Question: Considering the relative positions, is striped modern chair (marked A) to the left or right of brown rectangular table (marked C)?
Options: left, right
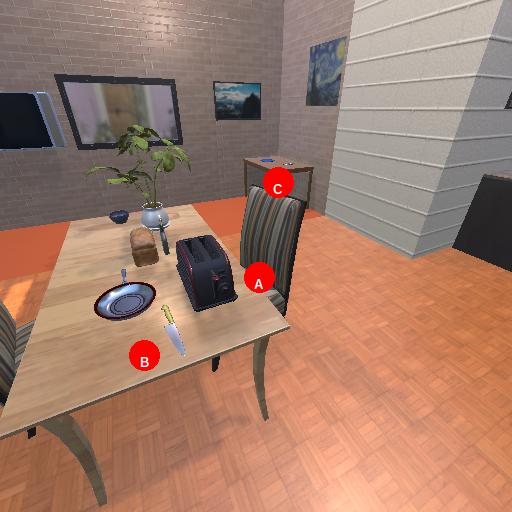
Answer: left